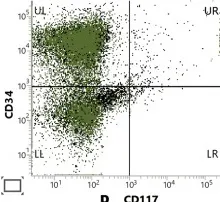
Acute leukemia immunophenotyping by flow cytometry. CD34 positive and CD117 negative.
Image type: pathology (immunostaining)